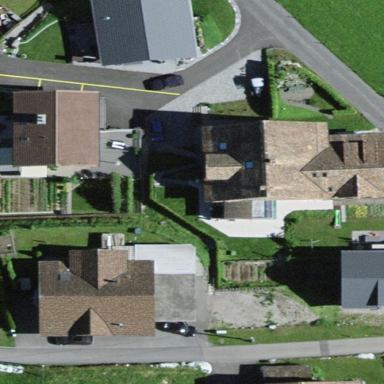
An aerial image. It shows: Simple house.